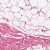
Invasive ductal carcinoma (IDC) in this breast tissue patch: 0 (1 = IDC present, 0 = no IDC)